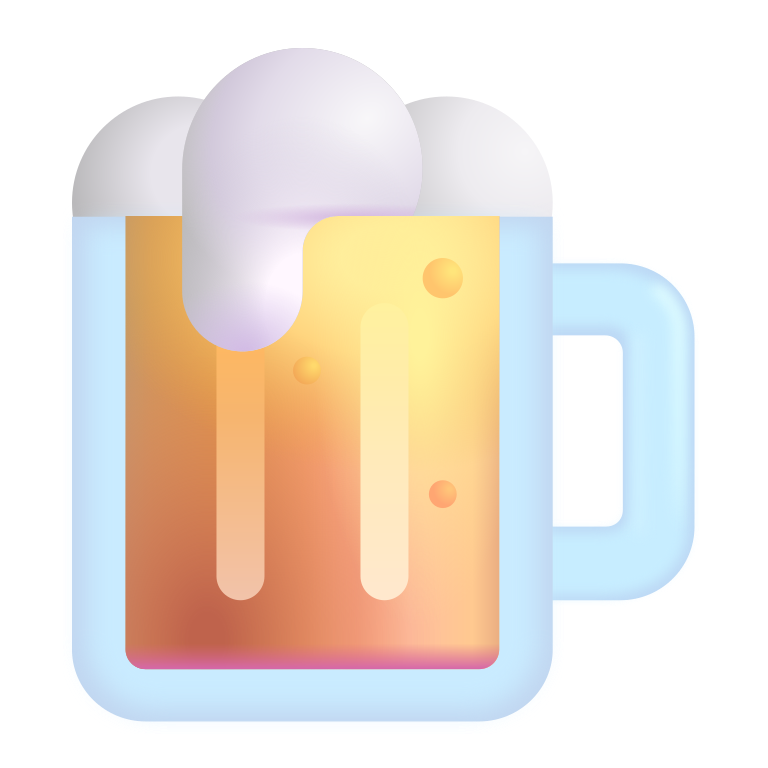
beer mug color